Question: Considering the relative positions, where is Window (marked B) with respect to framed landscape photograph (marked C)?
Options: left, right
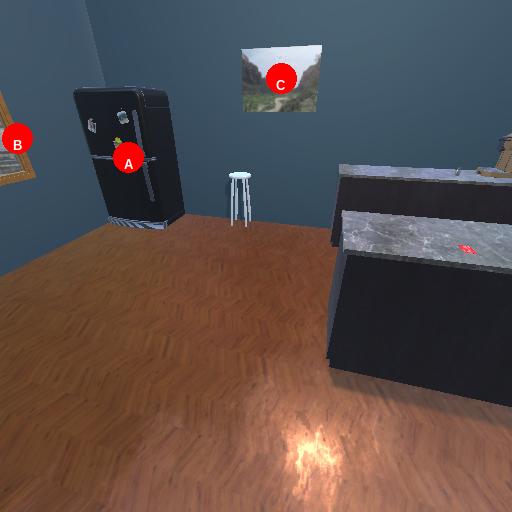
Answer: left